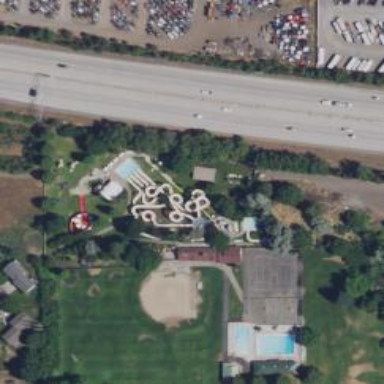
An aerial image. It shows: Water slide attraction.